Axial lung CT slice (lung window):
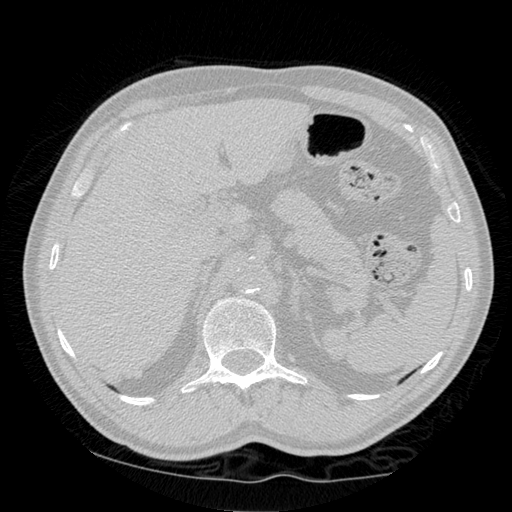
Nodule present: no